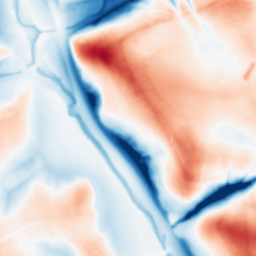
Category: multiscale
Decomposition family: dog
Decomposition parameters: sigma_low: 1
sigma_high: 20
Upsampling method: cubic_catmull_rom
Upsampling parameters: scale: 2
Upsampling scale: 2